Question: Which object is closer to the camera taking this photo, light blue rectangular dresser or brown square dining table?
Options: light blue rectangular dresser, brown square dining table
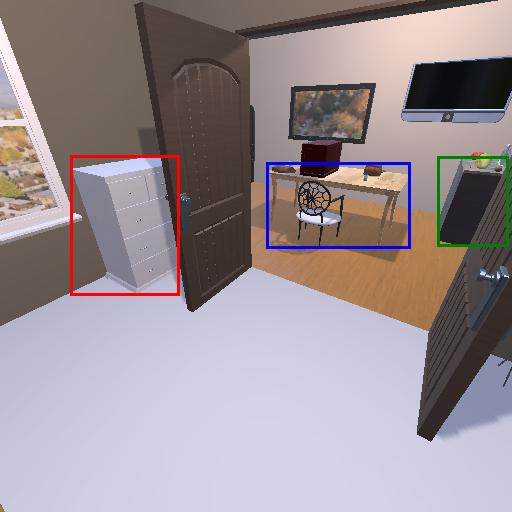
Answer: light blue rectangular dresser